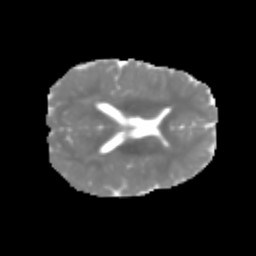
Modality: MD
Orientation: axial
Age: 7
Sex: male
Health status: healthy